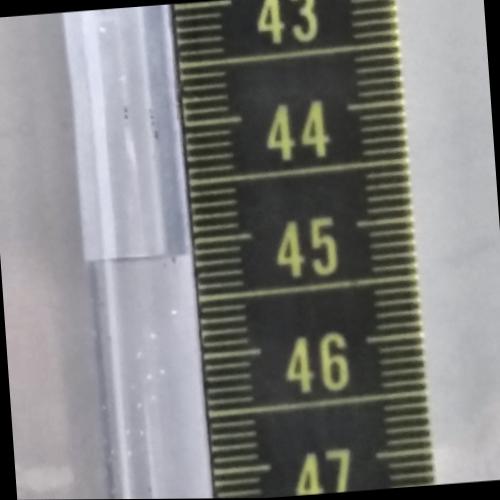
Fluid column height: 45.1 cm